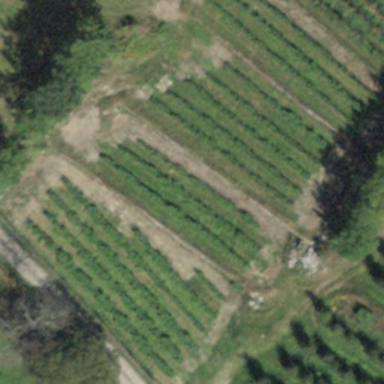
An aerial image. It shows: Vineyard where grapes are grown.